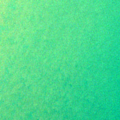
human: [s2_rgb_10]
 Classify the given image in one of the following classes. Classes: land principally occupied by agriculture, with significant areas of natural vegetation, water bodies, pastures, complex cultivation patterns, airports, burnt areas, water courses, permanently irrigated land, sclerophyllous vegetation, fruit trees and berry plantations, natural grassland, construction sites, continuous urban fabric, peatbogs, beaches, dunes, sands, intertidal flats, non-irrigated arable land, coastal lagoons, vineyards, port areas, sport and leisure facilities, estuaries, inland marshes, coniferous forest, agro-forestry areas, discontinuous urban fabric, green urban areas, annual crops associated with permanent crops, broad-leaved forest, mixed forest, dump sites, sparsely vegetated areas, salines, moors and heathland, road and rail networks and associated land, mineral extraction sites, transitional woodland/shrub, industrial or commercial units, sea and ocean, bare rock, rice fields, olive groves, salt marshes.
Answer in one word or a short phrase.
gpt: sea and ocean